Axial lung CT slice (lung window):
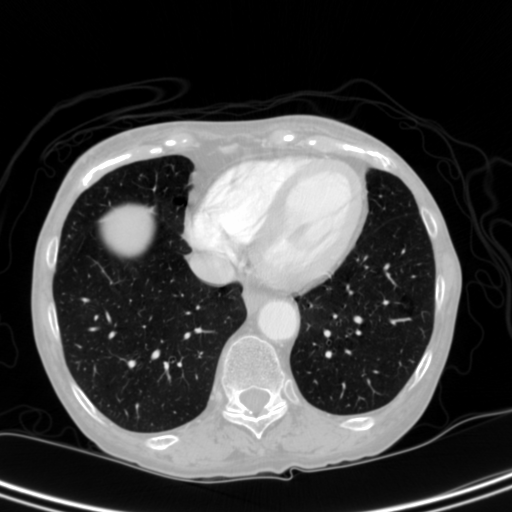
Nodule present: no